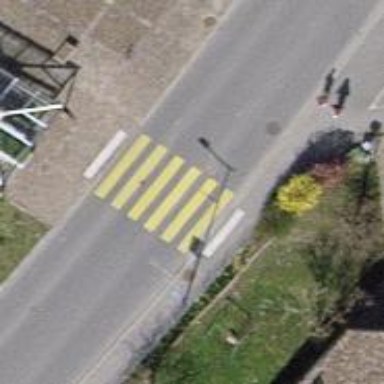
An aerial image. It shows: Uncontrolled crossing on the road.